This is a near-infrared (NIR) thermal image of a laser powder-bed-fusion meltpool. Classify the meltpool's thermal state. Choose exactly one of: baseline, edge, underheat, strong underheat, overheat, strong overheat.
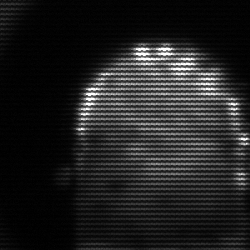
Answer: baseline